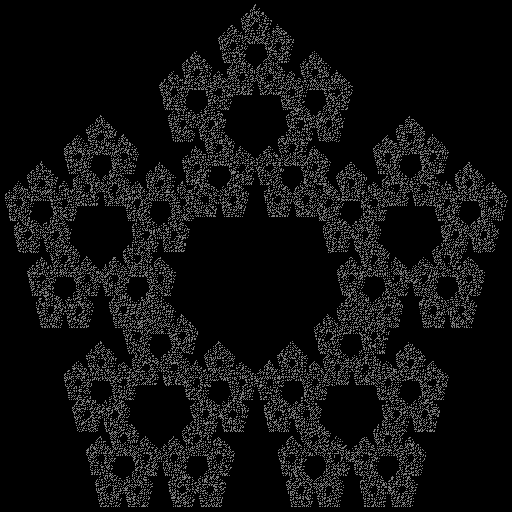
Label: sierpinski_pentagon